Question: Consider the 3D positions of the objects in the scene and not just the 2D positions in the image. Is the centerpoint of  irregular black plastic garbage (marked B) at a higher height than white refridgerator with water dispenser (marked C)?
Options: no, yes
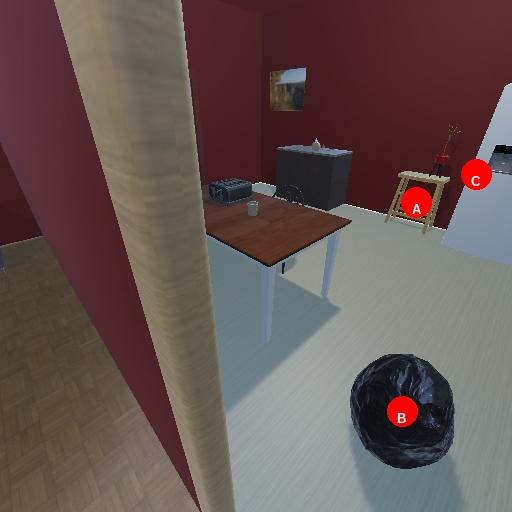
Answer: no